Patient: sex F, age 58
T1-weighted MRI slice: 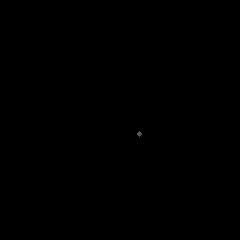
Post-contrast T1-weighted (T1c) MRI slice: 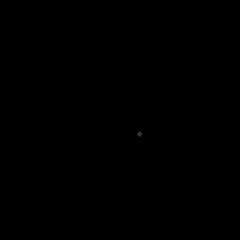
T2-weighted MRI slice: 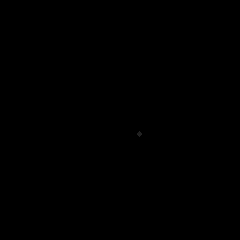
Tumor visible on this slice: no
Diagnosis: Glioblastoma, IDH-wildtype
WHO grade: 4